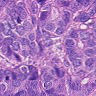
Metastatic tissue present: yes